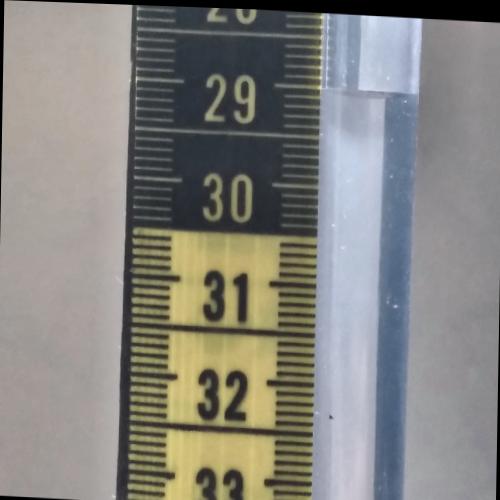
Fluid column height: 29.0 cm